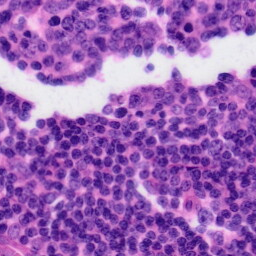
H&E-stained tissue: Tonsil